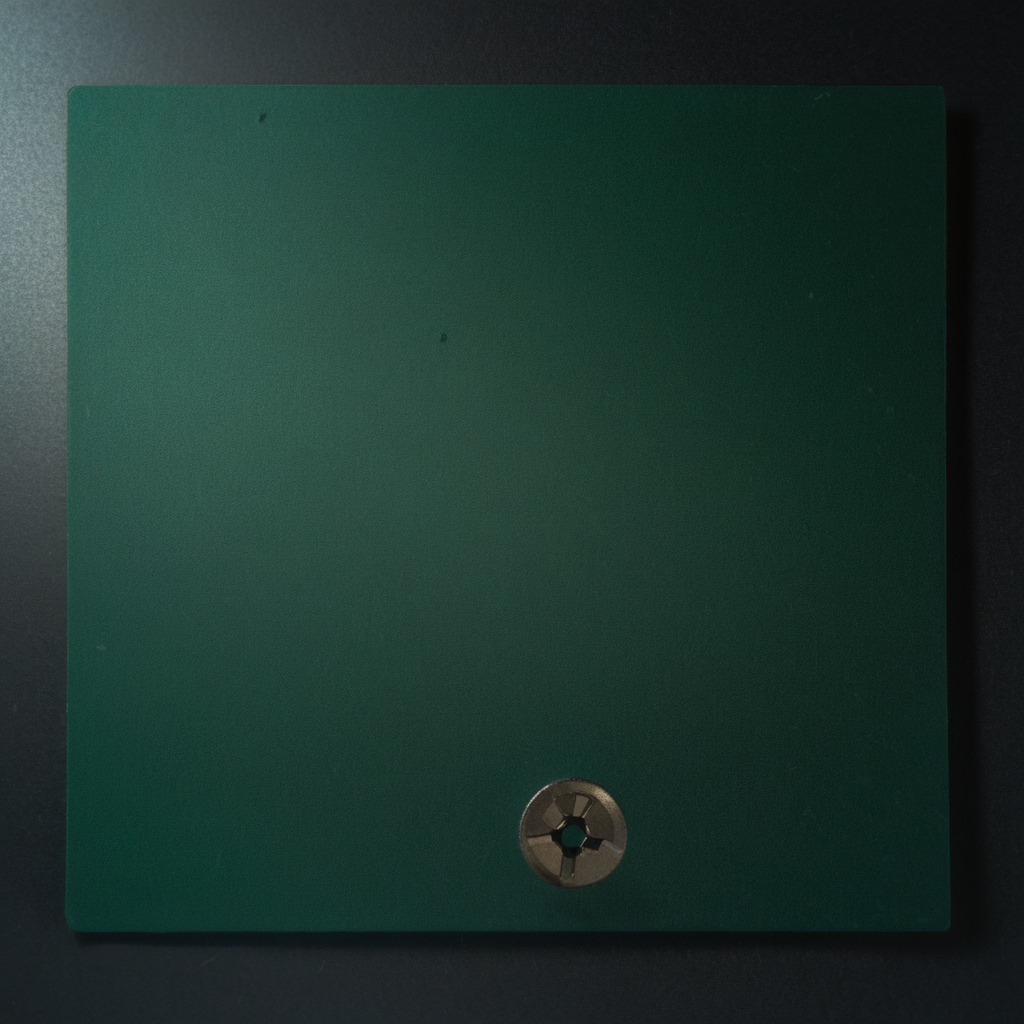
A metal screw lies on the green rubber mat inside a workshop at night dim ambient light soft shadows worn but beneath the mat.